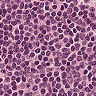
Metastatic tissue present: no